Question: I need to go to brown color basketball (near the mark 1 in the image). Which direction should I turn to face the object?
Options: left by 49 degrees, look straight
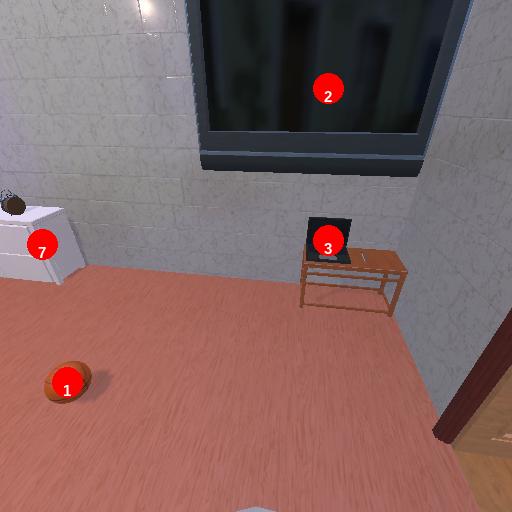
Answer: left by 49 degrees